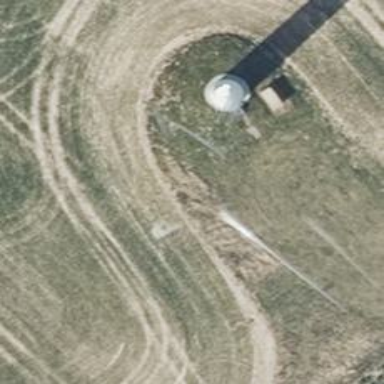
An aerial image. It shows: Wind generator powered by horizontal axis wind turbine.